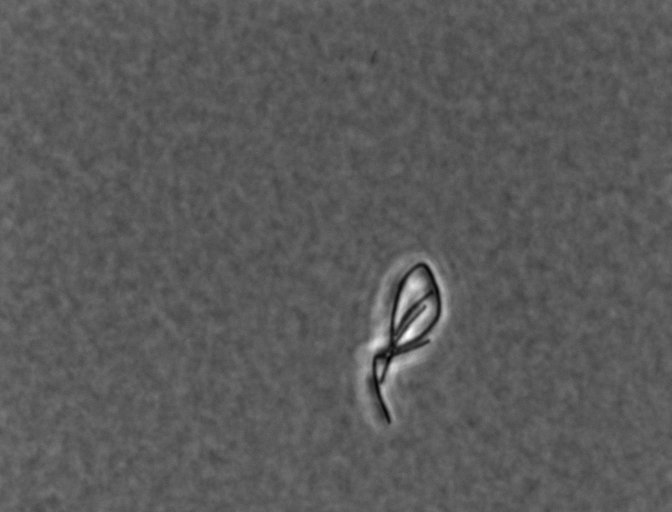
Bacillus subtilis